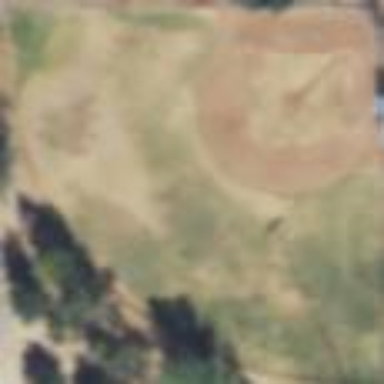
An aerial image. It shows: Baseball pitch for leisure land.